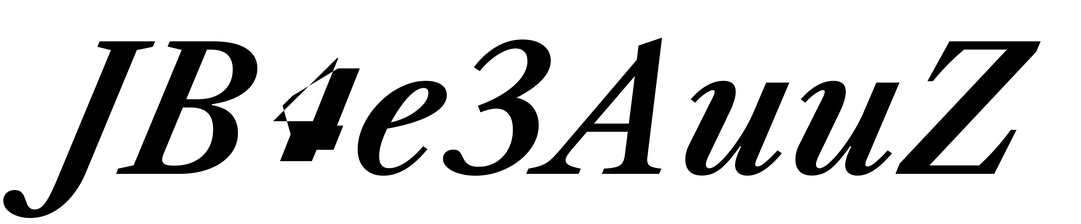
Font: LibreCaslonText-Italic_SemiBold_Italic